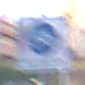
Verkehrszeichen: BeginnFahrradstrasse
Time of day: SunriseSunset
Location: Outdoor (Urban)
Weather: PartlyCloudy
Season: NotSpecified
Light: Natural